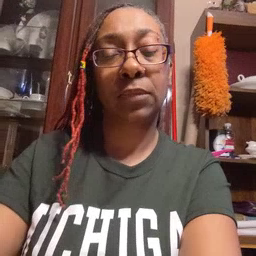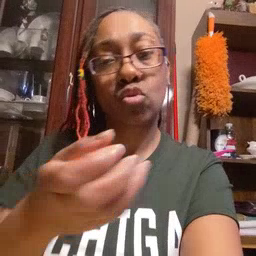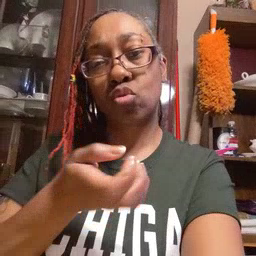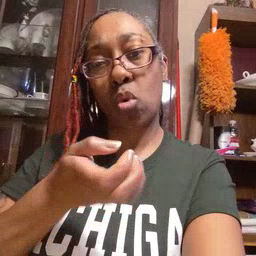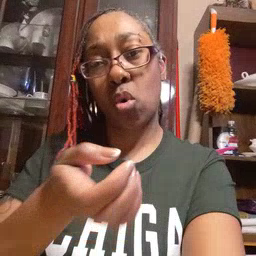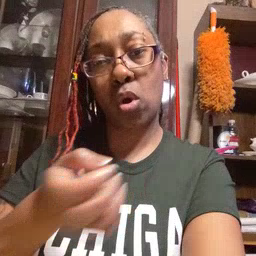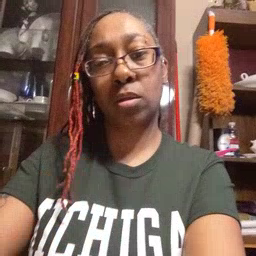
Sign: drawer